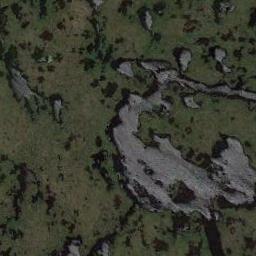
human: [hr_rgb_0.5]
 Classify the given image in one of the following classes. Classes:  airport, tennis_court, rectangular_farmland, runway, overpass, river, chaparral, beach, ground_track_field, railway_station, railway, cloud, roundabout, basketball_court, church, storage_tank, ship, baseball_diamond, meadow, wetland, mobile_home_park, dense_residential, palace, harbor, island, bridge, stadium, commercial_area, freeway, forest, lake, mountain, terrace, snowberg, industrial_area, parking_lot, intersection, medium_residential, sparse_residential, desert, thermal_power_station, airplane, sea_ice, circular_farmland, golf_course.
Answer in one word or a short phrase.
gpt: wetland